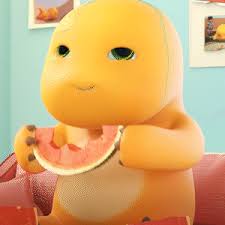
Label: nailong